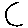
Label: moon